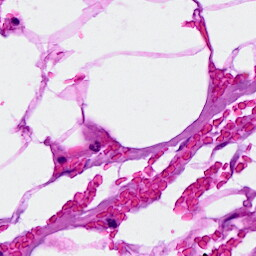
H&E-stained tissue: Breast